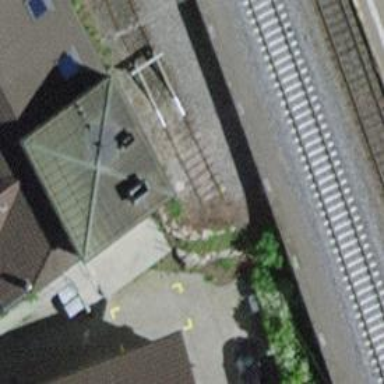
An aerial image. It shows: Railway buffer stop.